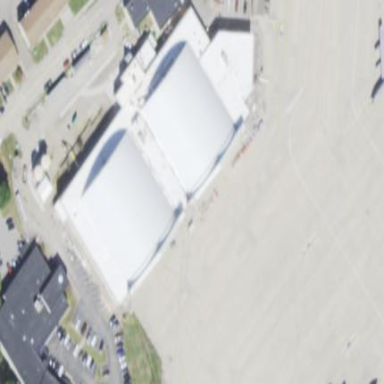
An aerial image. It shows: Hangar building.